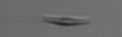
Label: pennate